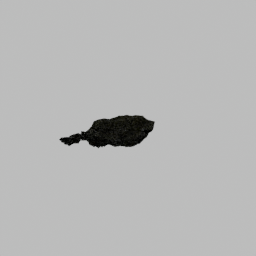
Label: nature